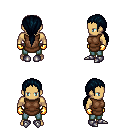
a pixel art fantasy rpg character, male body template, human, tanned skin, brown tunic, teal pants, raven ponytail hairstyle, gold gloves, metal boots, four views (front, back, left, right), 2x2 character sprite sheet, small pixel art, hard edges, no anti-aliasing